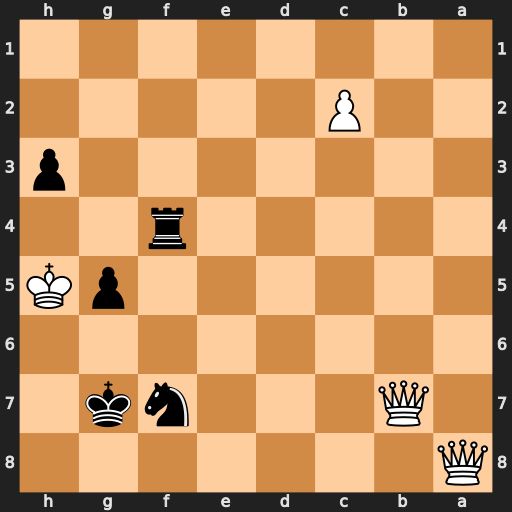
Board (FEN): Q7/1Q3nk1/8/6pK/5r2/7p/2P5/8
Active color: b
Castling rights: -
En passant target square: -
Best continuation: Rh4#